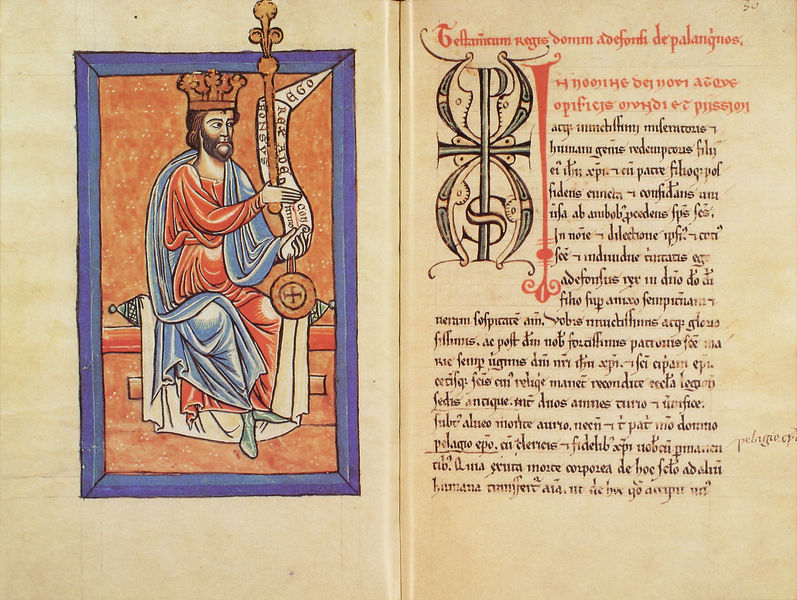
Titel: Testamentos de los Reyes de León (Libro de las Estampas)
Institution: León, Archiv der Kathedrale
Schlagwörter: blau, umhang, grün, sitzen, orange, schwarz, zeichen, rot, beige, malerei, ornament, alt, bart, bibel, rahmen, bild, kirche, gewand, gold, haare, mantel, blatt, krone, schrift, stab, bank, rand, banner, kissen, könig, thron, buch, kreuz, seite, illustration, schwert, text, initiale, herrscher, tinte, pergament, seiten, christus, mittelalter, heilig, quadrat, zepter, latein, schriftband, buchmalerei, alexander, rex, illumination, ego, christkönig